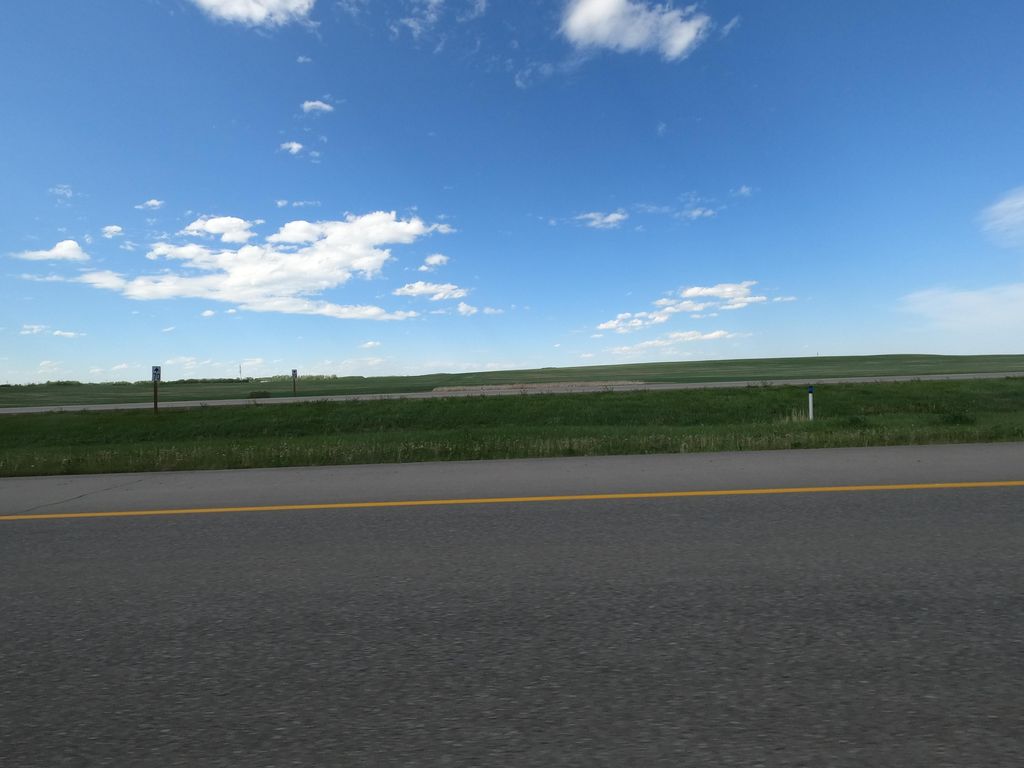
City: calgary